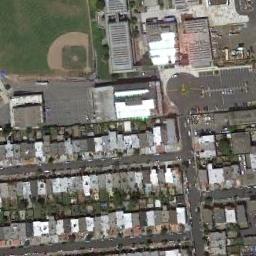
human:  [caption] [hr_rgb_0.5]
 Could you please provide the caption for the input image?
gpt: A baseball diamond is next to many buildings by the road .

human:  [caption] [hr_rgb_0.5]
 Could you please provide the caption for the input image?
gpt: A baseball diamond on the lawn and the residential area beside .

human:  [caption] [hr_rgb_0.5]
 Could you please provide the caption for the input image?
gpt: There is a baseball diamond in the grass next to the houses .

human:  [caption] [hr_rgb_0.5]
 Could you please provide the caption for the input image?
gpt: There is a white house on the edge of the baseball field .

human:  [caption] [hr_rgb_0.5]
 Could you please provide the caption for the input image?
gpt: Numerous buildings are next to  the  baseball diamond .